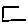
Label: square